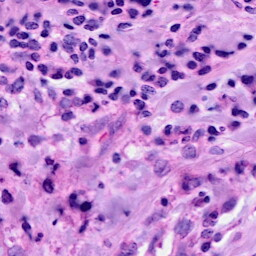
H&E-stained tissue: Breast